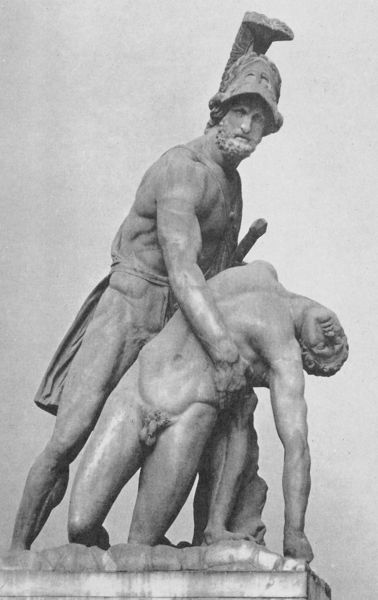
Titel: Menelaos mit dem Leichnam des Patroklos (Kopie)
Künstler: Antigonos von Karystos
Institution: Florenz, Loggia dei Lanzi
Schlagwörter: feder, gruppe, kopf, körper, mann, nackt, schatten, marmor, männer, gürtel, bart, halten, sockel, stein, tod, tot, tragen, paar, skulptur, zwei, men, soldier, sword, white, arm, belt, grey, hair, nose, robe, muskeln, two, geschlecht, leblos, schwert, helm, rüstung, skulpturen, christus, greek, man, naked, nude, nudes, nudity, roman, stone, stark, krieger, umfassen, death, armor, eyes, helmet, male, gaze, kräftig, beard, ensemble, gefallen, youth, sculpture, statue, dead, died, retten, rettung, marble, italy, statues, balls, legs, god, warrior, picasso, pedestal, body, penis, knee, killing, murder, muscles, weapon, dying, bell, corpse, knees, holding, bearded, gladiator, achilles, held, wounded, belly, hermes, mercury, faint, genitals, calf, stature, fighter, odysseus, handle, hilt, guys, römisch, 'men, achille, achaean, marmol, sword hilt, dynamik, classicim